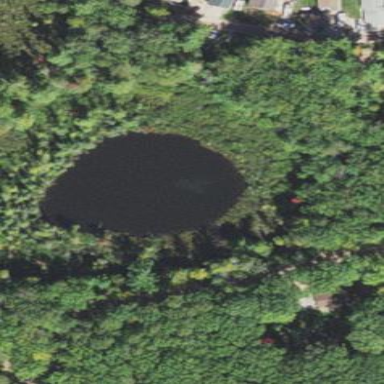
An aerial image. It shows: Serene pond surrounded by nature.